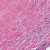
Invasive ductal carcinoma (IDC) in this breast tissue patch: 1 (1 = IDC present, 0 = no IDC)